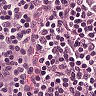
Metastatic tissue present: no